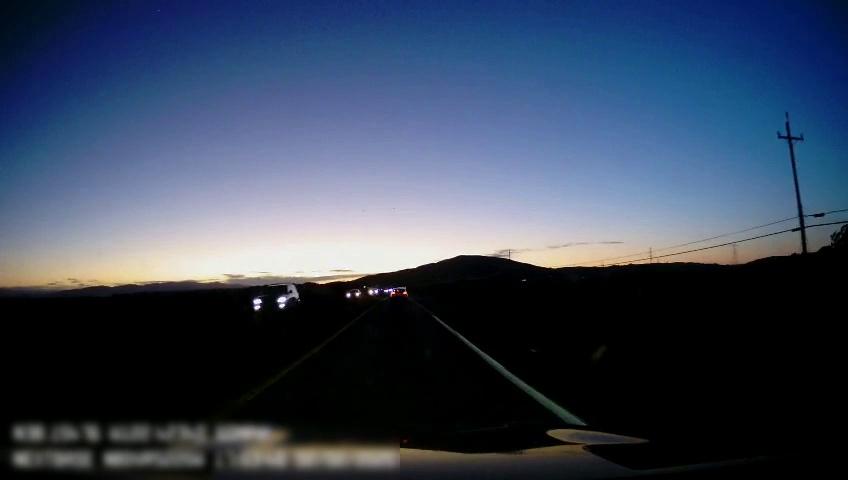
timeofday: Dusk/Dawn/Twilight
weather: Other
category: Drivable Space
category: Vehicles | SUV
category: Vehicles | Car
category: Vehicles | Car
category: Lanes | Current Lane
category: Lanes | Current Lane